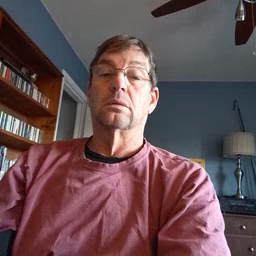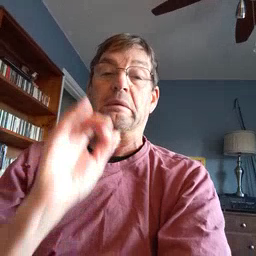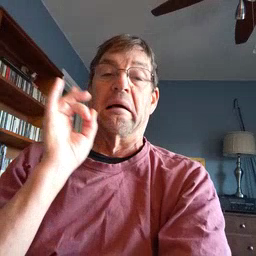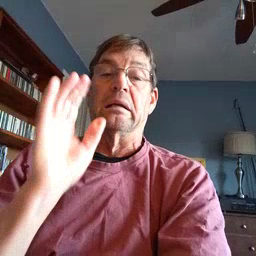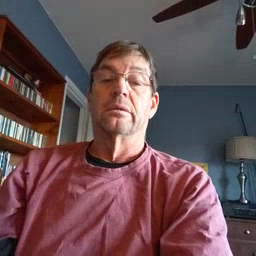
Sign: yucky